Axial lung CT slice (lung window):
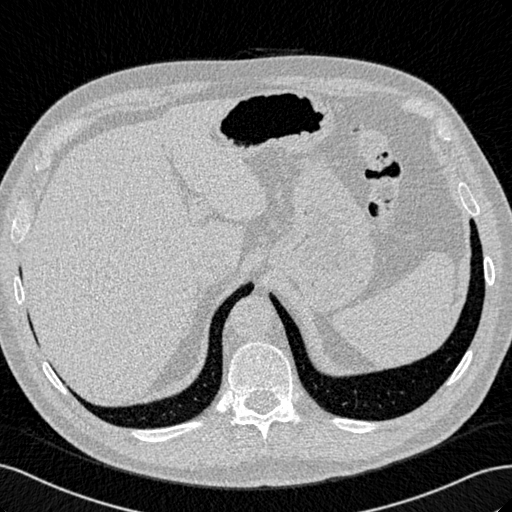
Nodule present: no